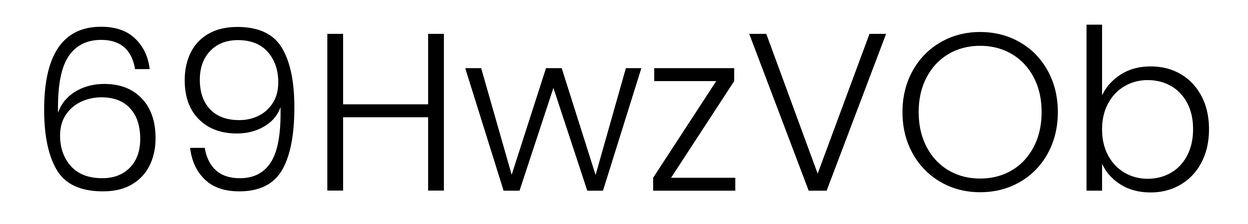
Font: Poppins-Light